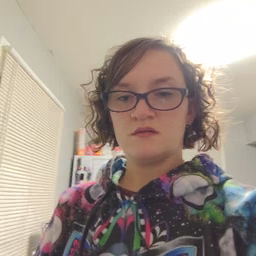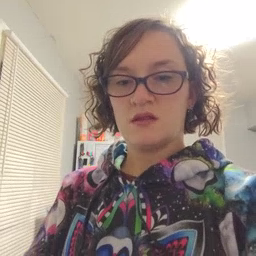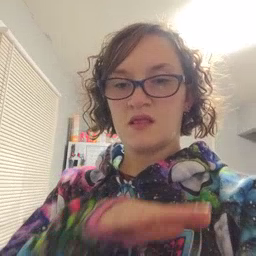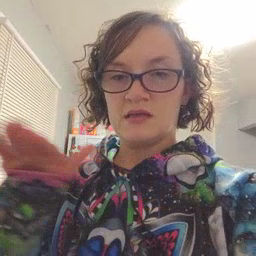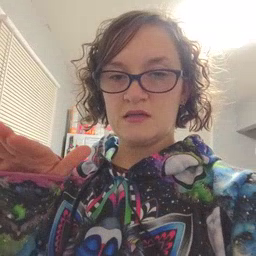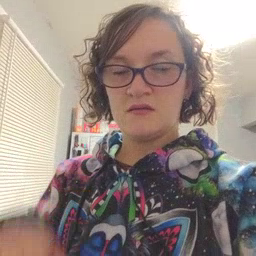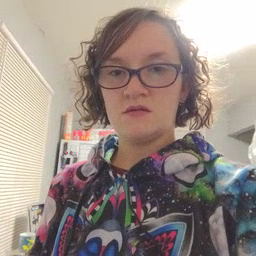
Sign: clean